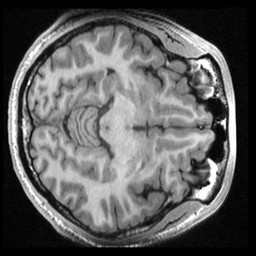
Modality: T1w
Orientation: axial
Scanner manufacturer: ge
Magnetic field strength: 3 T
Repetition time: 0.00764 s
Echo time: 0.002928 s